Question: I'm trying to write a simple Java EE app in Eclipse EE Juno. Here is the file hierarchy of my project:

index.jsp:
'''
<jsp:forward page="/departments.do"/>
'''
web.xml
'''
<?xml version="1.0" encoding="UTF-8"?>
<web-app xmlns:xsi="http://www.w3.org/2001/XMLSchema-instance" xmlns="http://java.sun.com/xml/ns/javaee" xmlns:web="http://java.sun.com/xml/ns/javaee/web-app_2_5.xsd" xsi:schemaLocation="http://java.sun.com/xml/ns/javaee http://java.sun.com/xml/ns/javaee/web-app_3_0.xsd" id="WebApp_ID" version="3.0">
<display-name>UniBudget</display-name>
<welcome-file-list>
<welcome-file>index.html</welcome-file>
<welcome-file>index.htm</welcome-file>
<welcome-file>index.jsp</welcome-file>
<welcome-file>default.html</welcome-file>
<welcome-file>default.htm</welcome-file>
<welcome-file>default.jsp</welcome-file>
</welcome-file-list>
<servlet>
<servlet-name>Do</servlet-name>
<servlet-class>control.Controller</servlet-class>
</servlet>
<servlet-mapping>
<servlet-name>Do</servlet-name>
<url-pattern>*.do</url-pattern>
</servlet-mapping>
</web-app>
'''
The error I get:
'''
HTTP Status 503 - Servlet Do is currently unavailable
'''
And the question: why is this happening and how can I fix it?
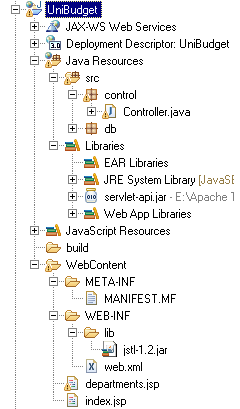
Answer: Kindly add a forward slash in your url pattern.
'<url-pattern>/*.do</url-pattern>'